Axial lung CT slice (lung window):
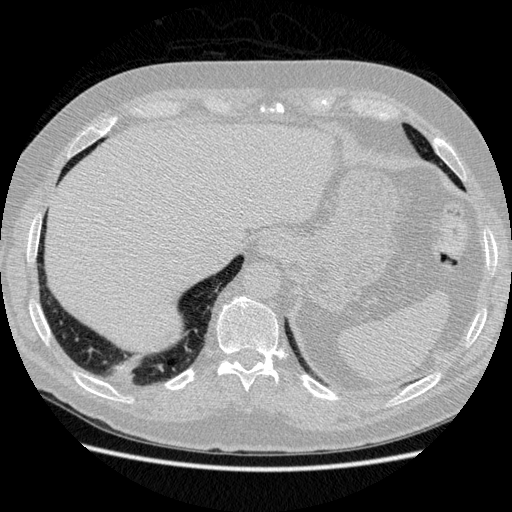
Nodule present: no